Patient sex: F
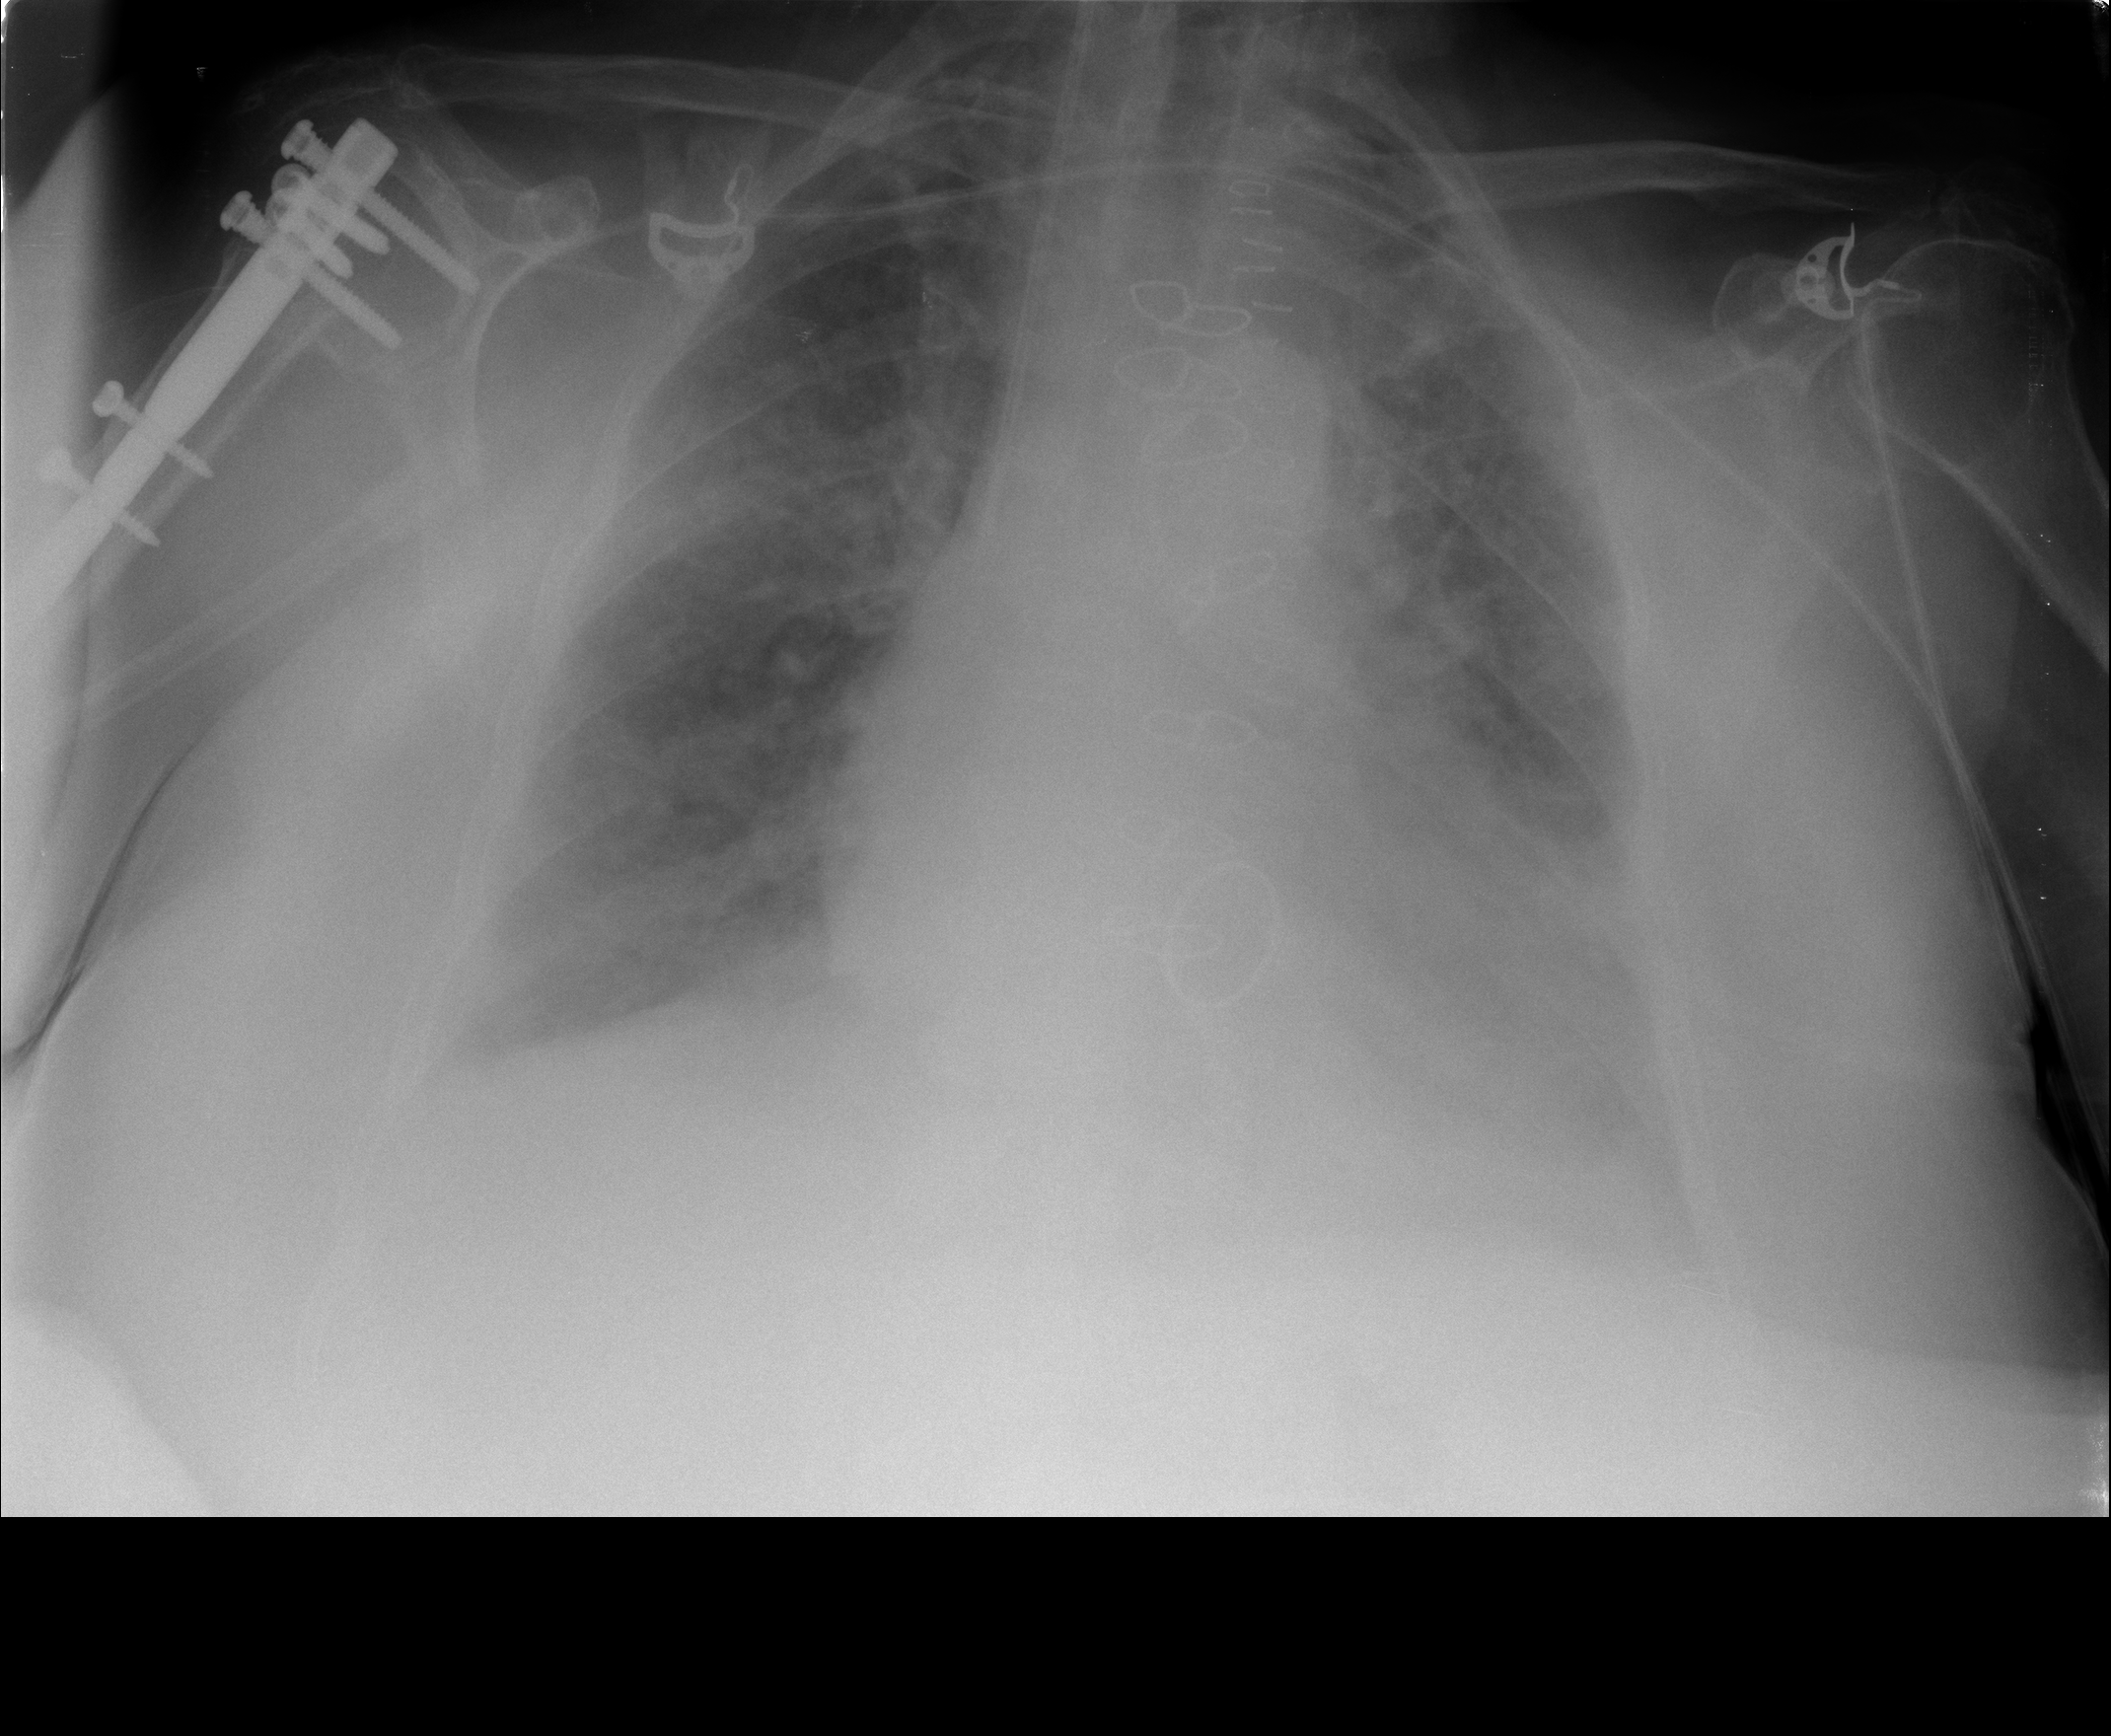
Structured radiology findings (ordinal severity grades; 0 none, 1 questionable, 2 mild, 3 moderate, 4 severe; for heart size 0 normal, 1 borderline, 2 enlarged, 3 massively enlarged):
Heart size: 2
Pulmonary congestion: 3
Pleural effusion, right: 2
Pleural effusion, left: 2
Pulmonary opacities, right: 2
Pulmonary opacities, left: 2
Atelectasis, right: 2
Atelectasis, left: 3